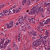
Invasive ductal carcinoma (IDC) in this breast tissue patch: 1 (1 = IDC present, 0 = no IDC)